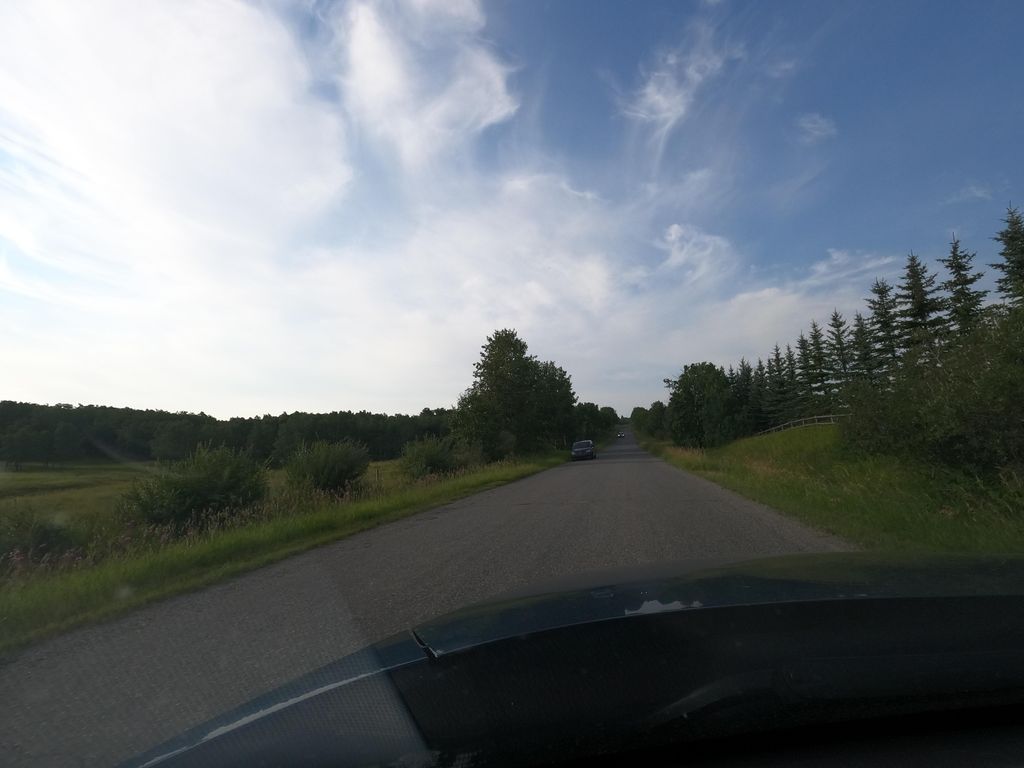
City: calgary